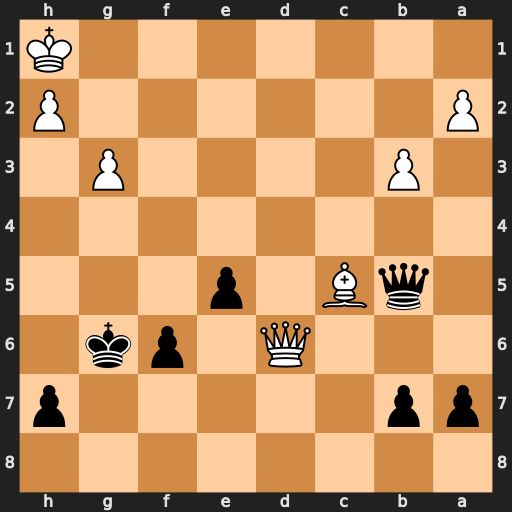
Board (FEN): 8/pp5p/3Q1pk1/1qB1p3/8/1P4P1/P6P/7K
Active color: b
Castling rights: -
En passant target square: -
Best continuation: Qf1+ Bg1 Qf3#